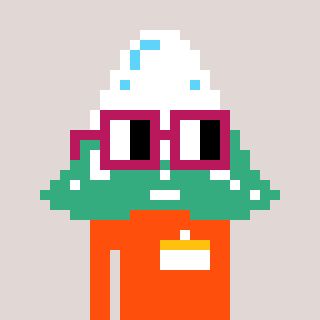
a pixel art character with square dark red glasses, a snowy mountain-shaped head and a orange-colored body on a warm background